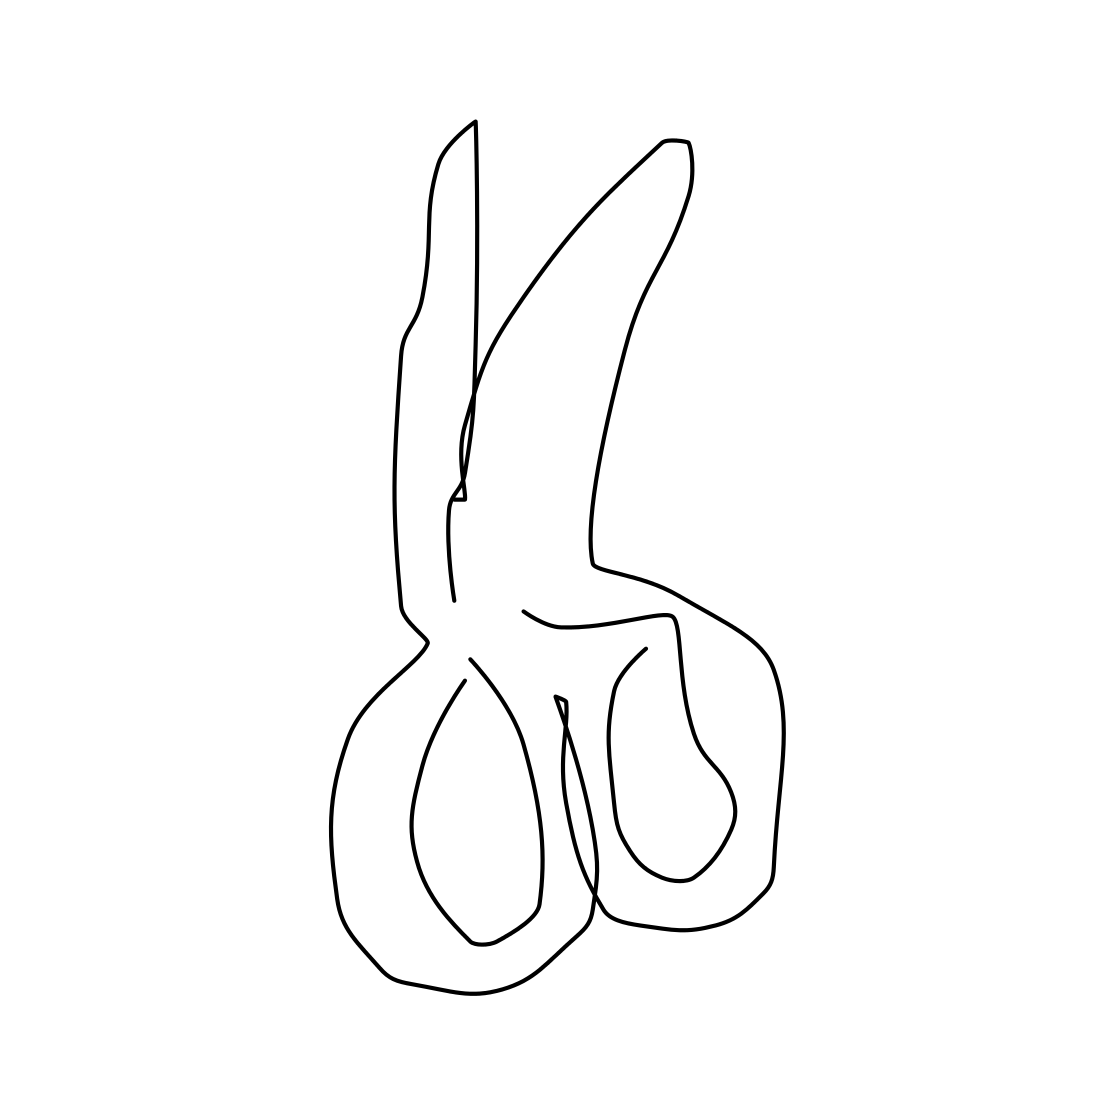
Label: scissors